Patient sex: M
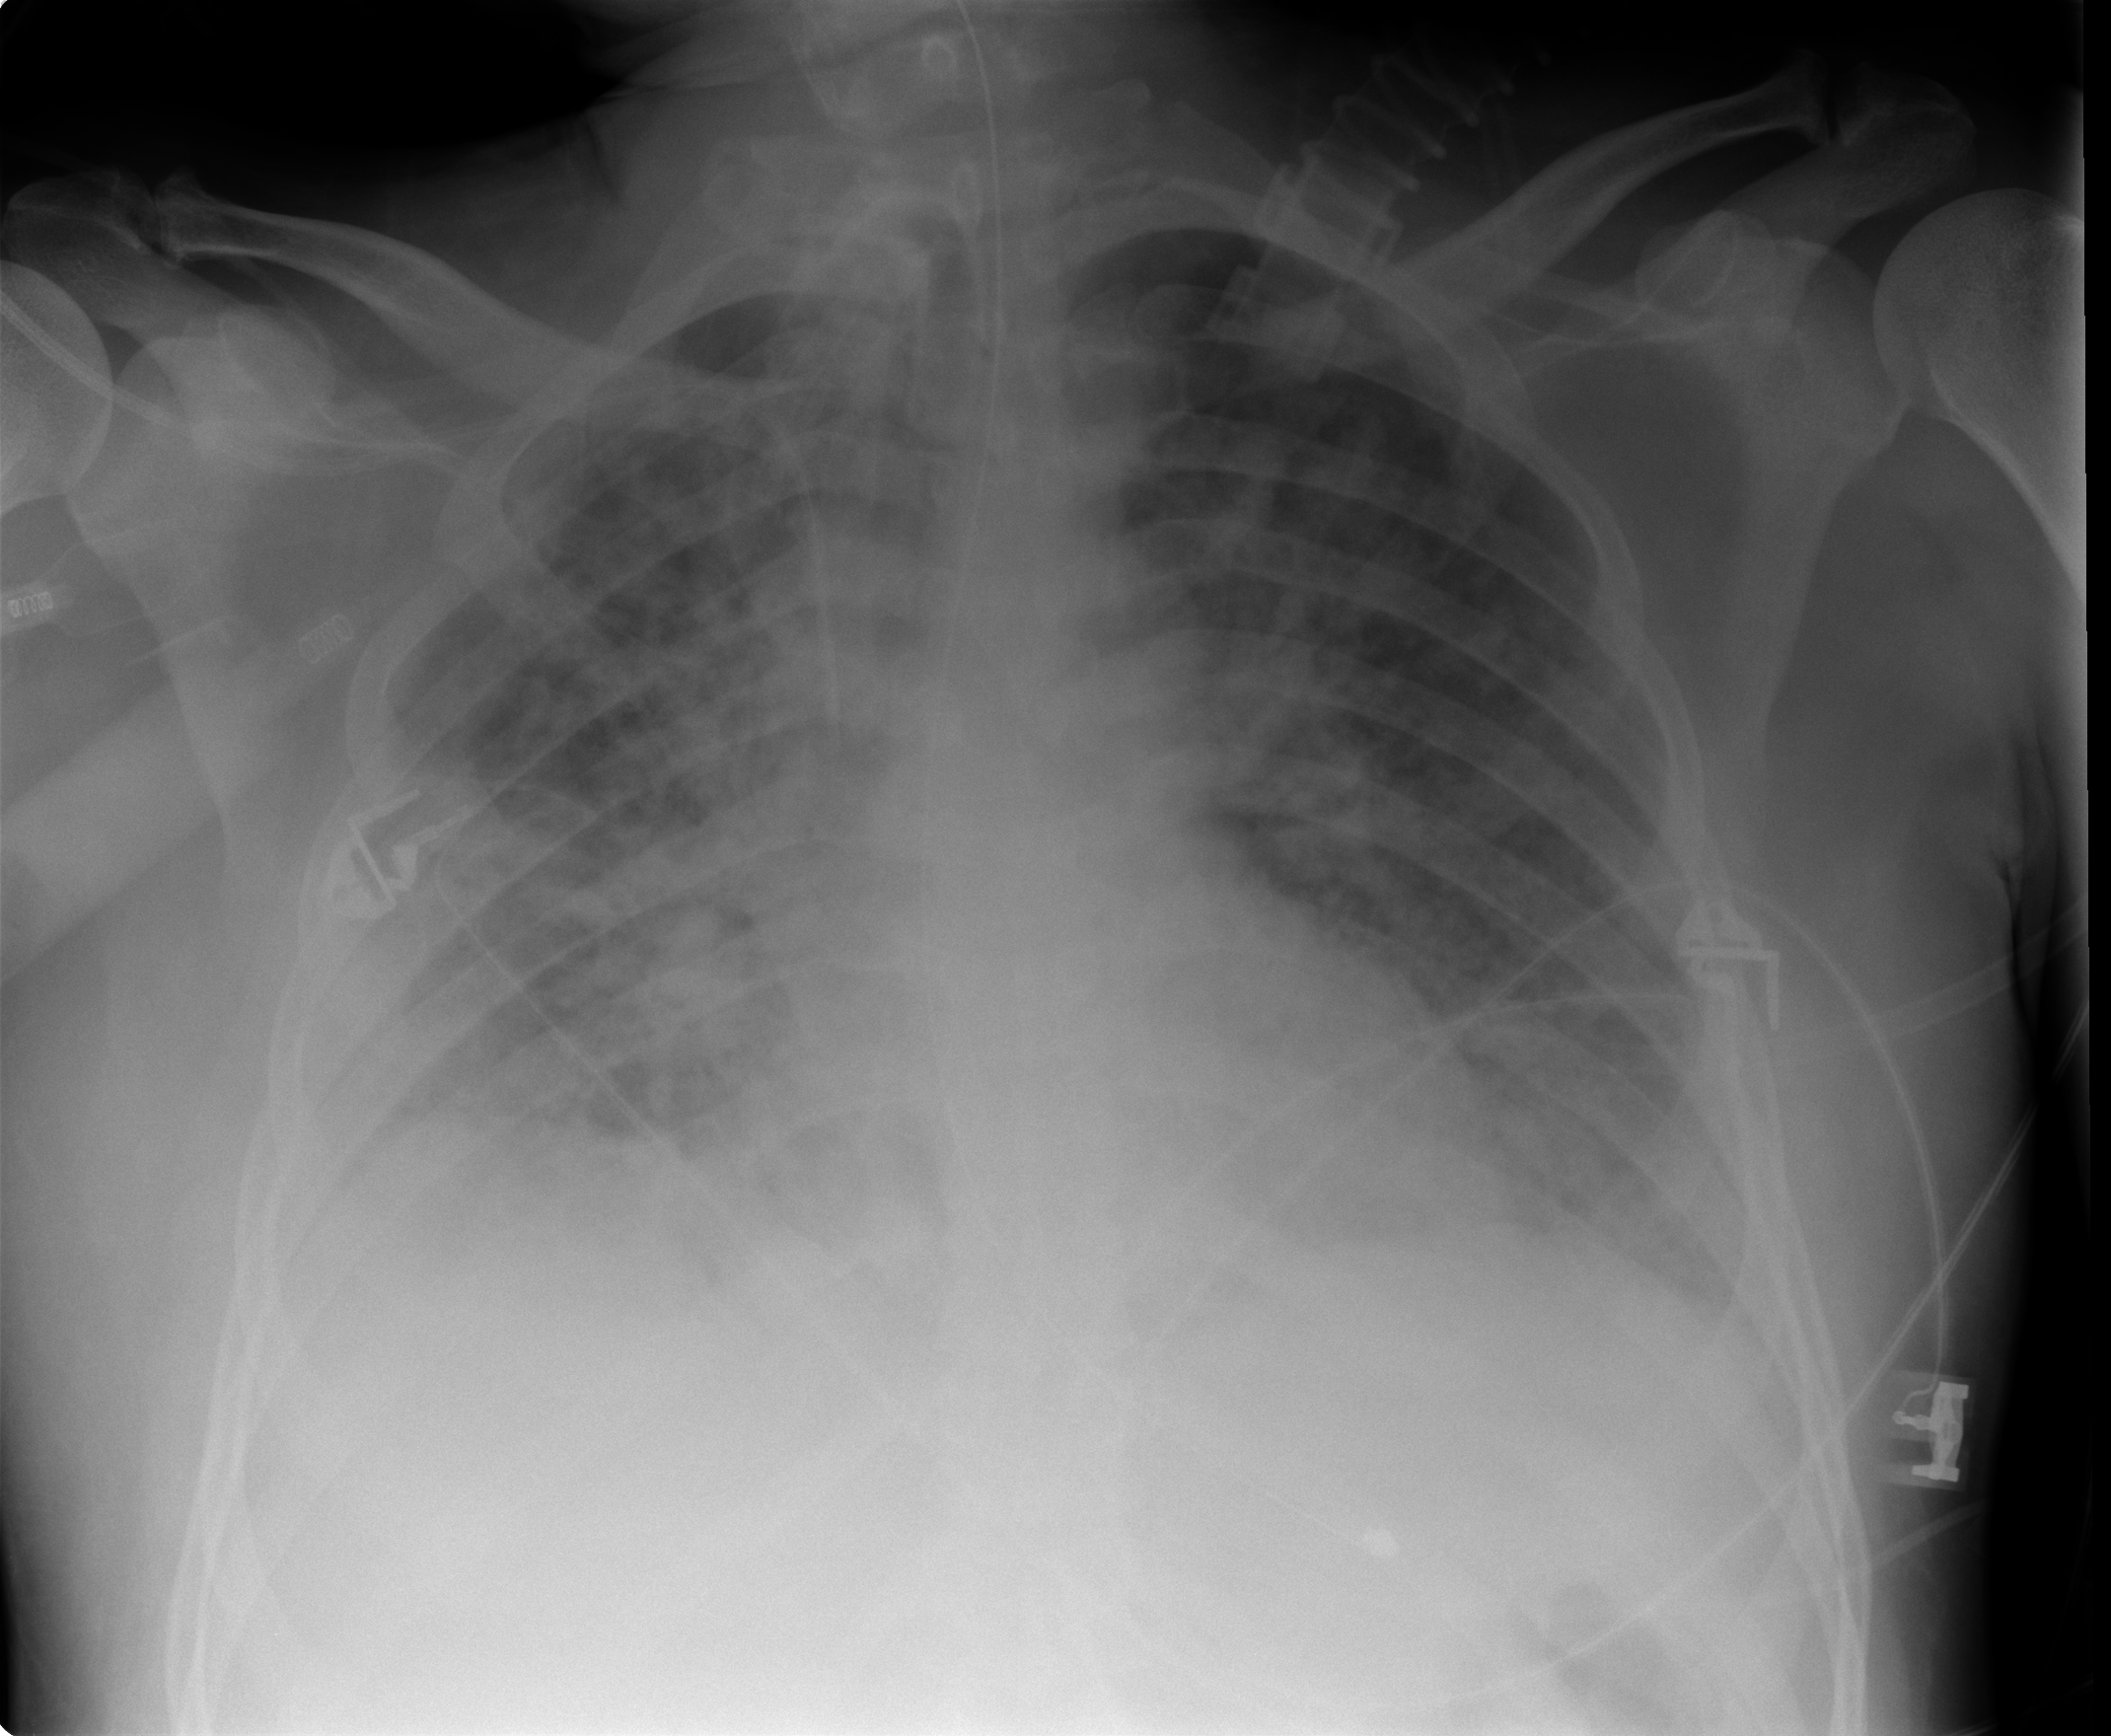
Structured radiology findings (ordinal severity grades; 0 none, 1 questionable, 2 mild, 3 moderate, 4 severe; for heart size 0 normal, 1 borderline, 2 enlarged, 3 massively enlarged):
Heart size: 0
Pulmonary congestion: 2
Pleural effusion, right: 2
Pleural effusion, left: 2
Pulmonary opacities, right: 4
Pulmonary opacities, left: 3
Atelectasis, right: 2
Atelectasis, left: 2